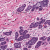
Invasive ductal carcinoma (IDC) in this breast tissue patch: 0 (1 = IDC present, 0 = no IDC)